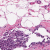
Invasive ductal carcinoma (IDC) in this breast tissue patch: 0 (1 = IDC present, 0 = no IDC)